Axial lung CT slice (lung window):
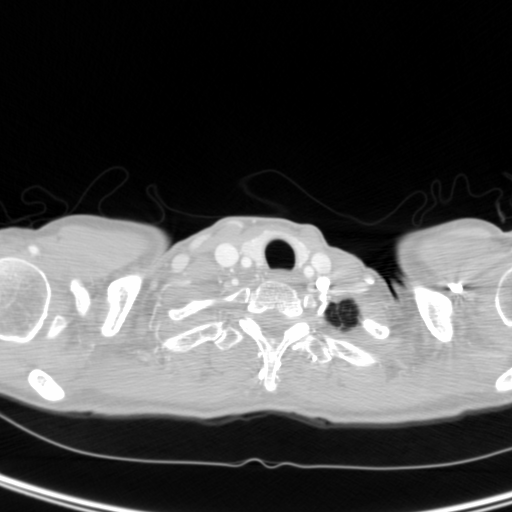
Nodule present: no